Question: I want to count the words in richtextbox. First, i input a word in textbox1(for searching), and press "count" button, textbox2 will show a number about how many the same words in the richtextbox. Here are my codes, but it doesn't work, the textbox2 always shows 0.Thank you for your help.
'''
private void button2_Click(object sender, EventArgs e)
{
string a=richTextBox1.Text;
string b=textBox1.Text;
for (int i = 0; i < a.Length; i++)
{
int n=0;
if (a.Equals(b))
{
n++;
}
textBox2.Text = n.ToString();
}
}
'''

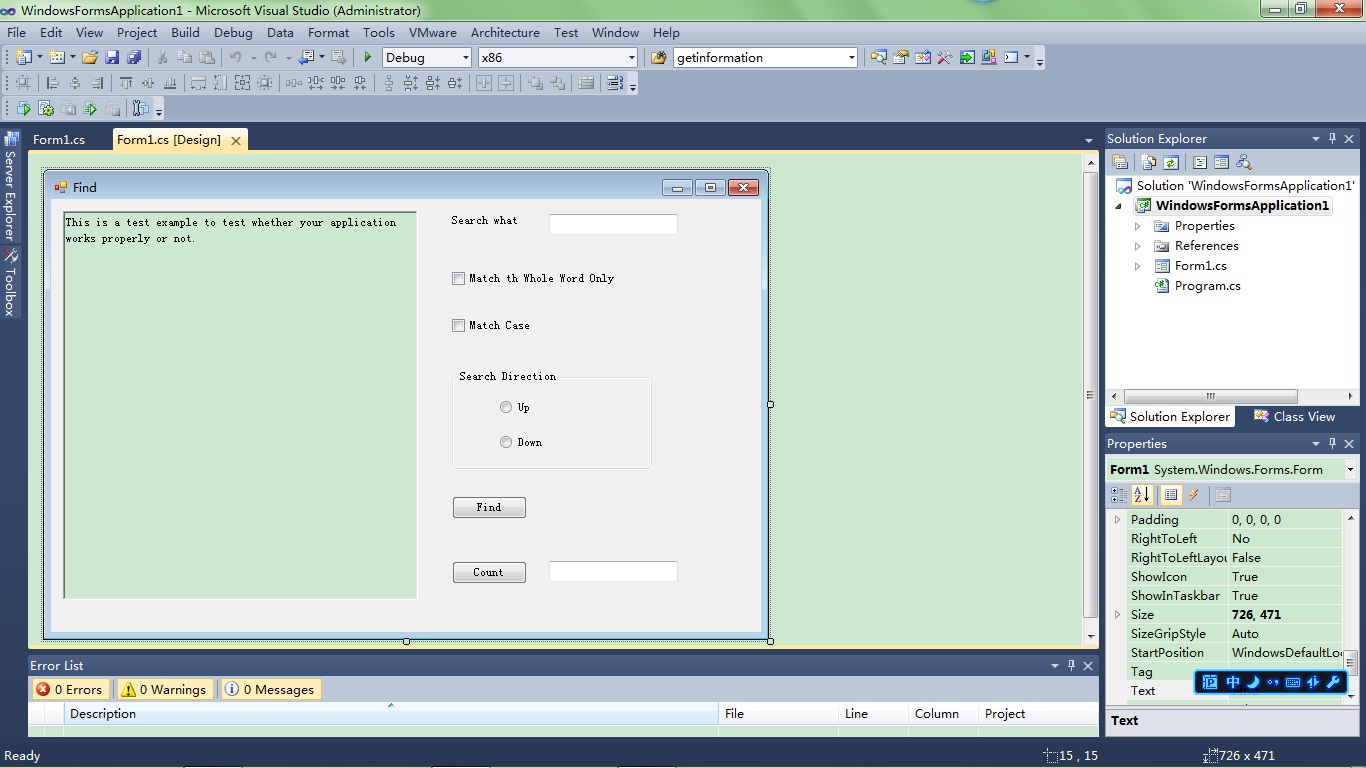
Answer: You need to compare the individual word to b, not the whole sentence. You can use the following code as a reference:
'''
string[] data = richTextBox1.Text.Split(' ');
for(int i=0;i<data.Length;i++)
{
if(data[i]==textBox1.Text)
n++;
}
'''